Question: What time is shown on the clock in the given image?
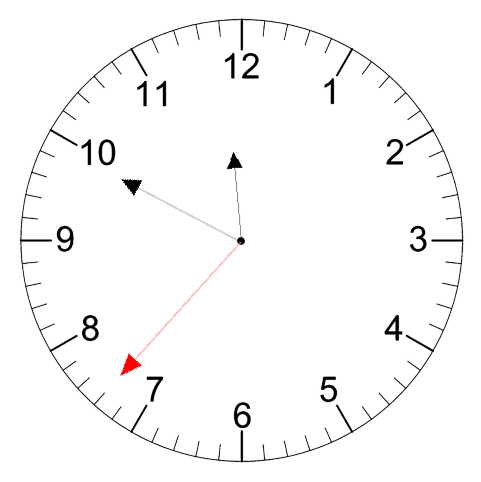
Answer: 11:49:37